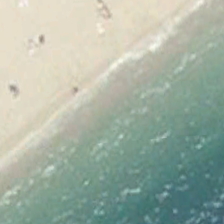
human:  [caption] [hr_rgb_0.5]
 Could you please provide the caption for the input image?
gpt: the ocean in front of the beach is very broad .

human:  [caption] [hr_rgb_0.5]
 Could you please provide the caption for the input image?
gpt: there are many people here on the beach in the sun .

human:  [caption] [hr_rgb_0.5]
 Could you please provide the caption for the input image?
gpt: the ocean in front of the beach is very broad .

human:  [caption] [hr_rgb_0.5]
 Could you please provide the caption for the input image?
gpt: there are many people here on the beach in the sun .

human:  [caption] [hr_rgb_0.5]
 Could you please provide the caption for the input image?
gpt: there are many people here on the beach in the sun .